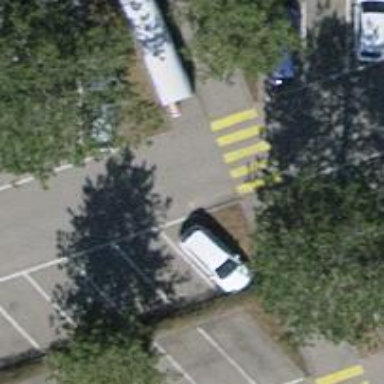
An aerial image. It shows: Marked zebra crossing on the road.